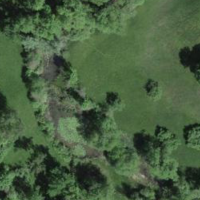
EUNIS habitat code: 25
Species observed at this site:
Cornus sanguinea